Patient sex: M
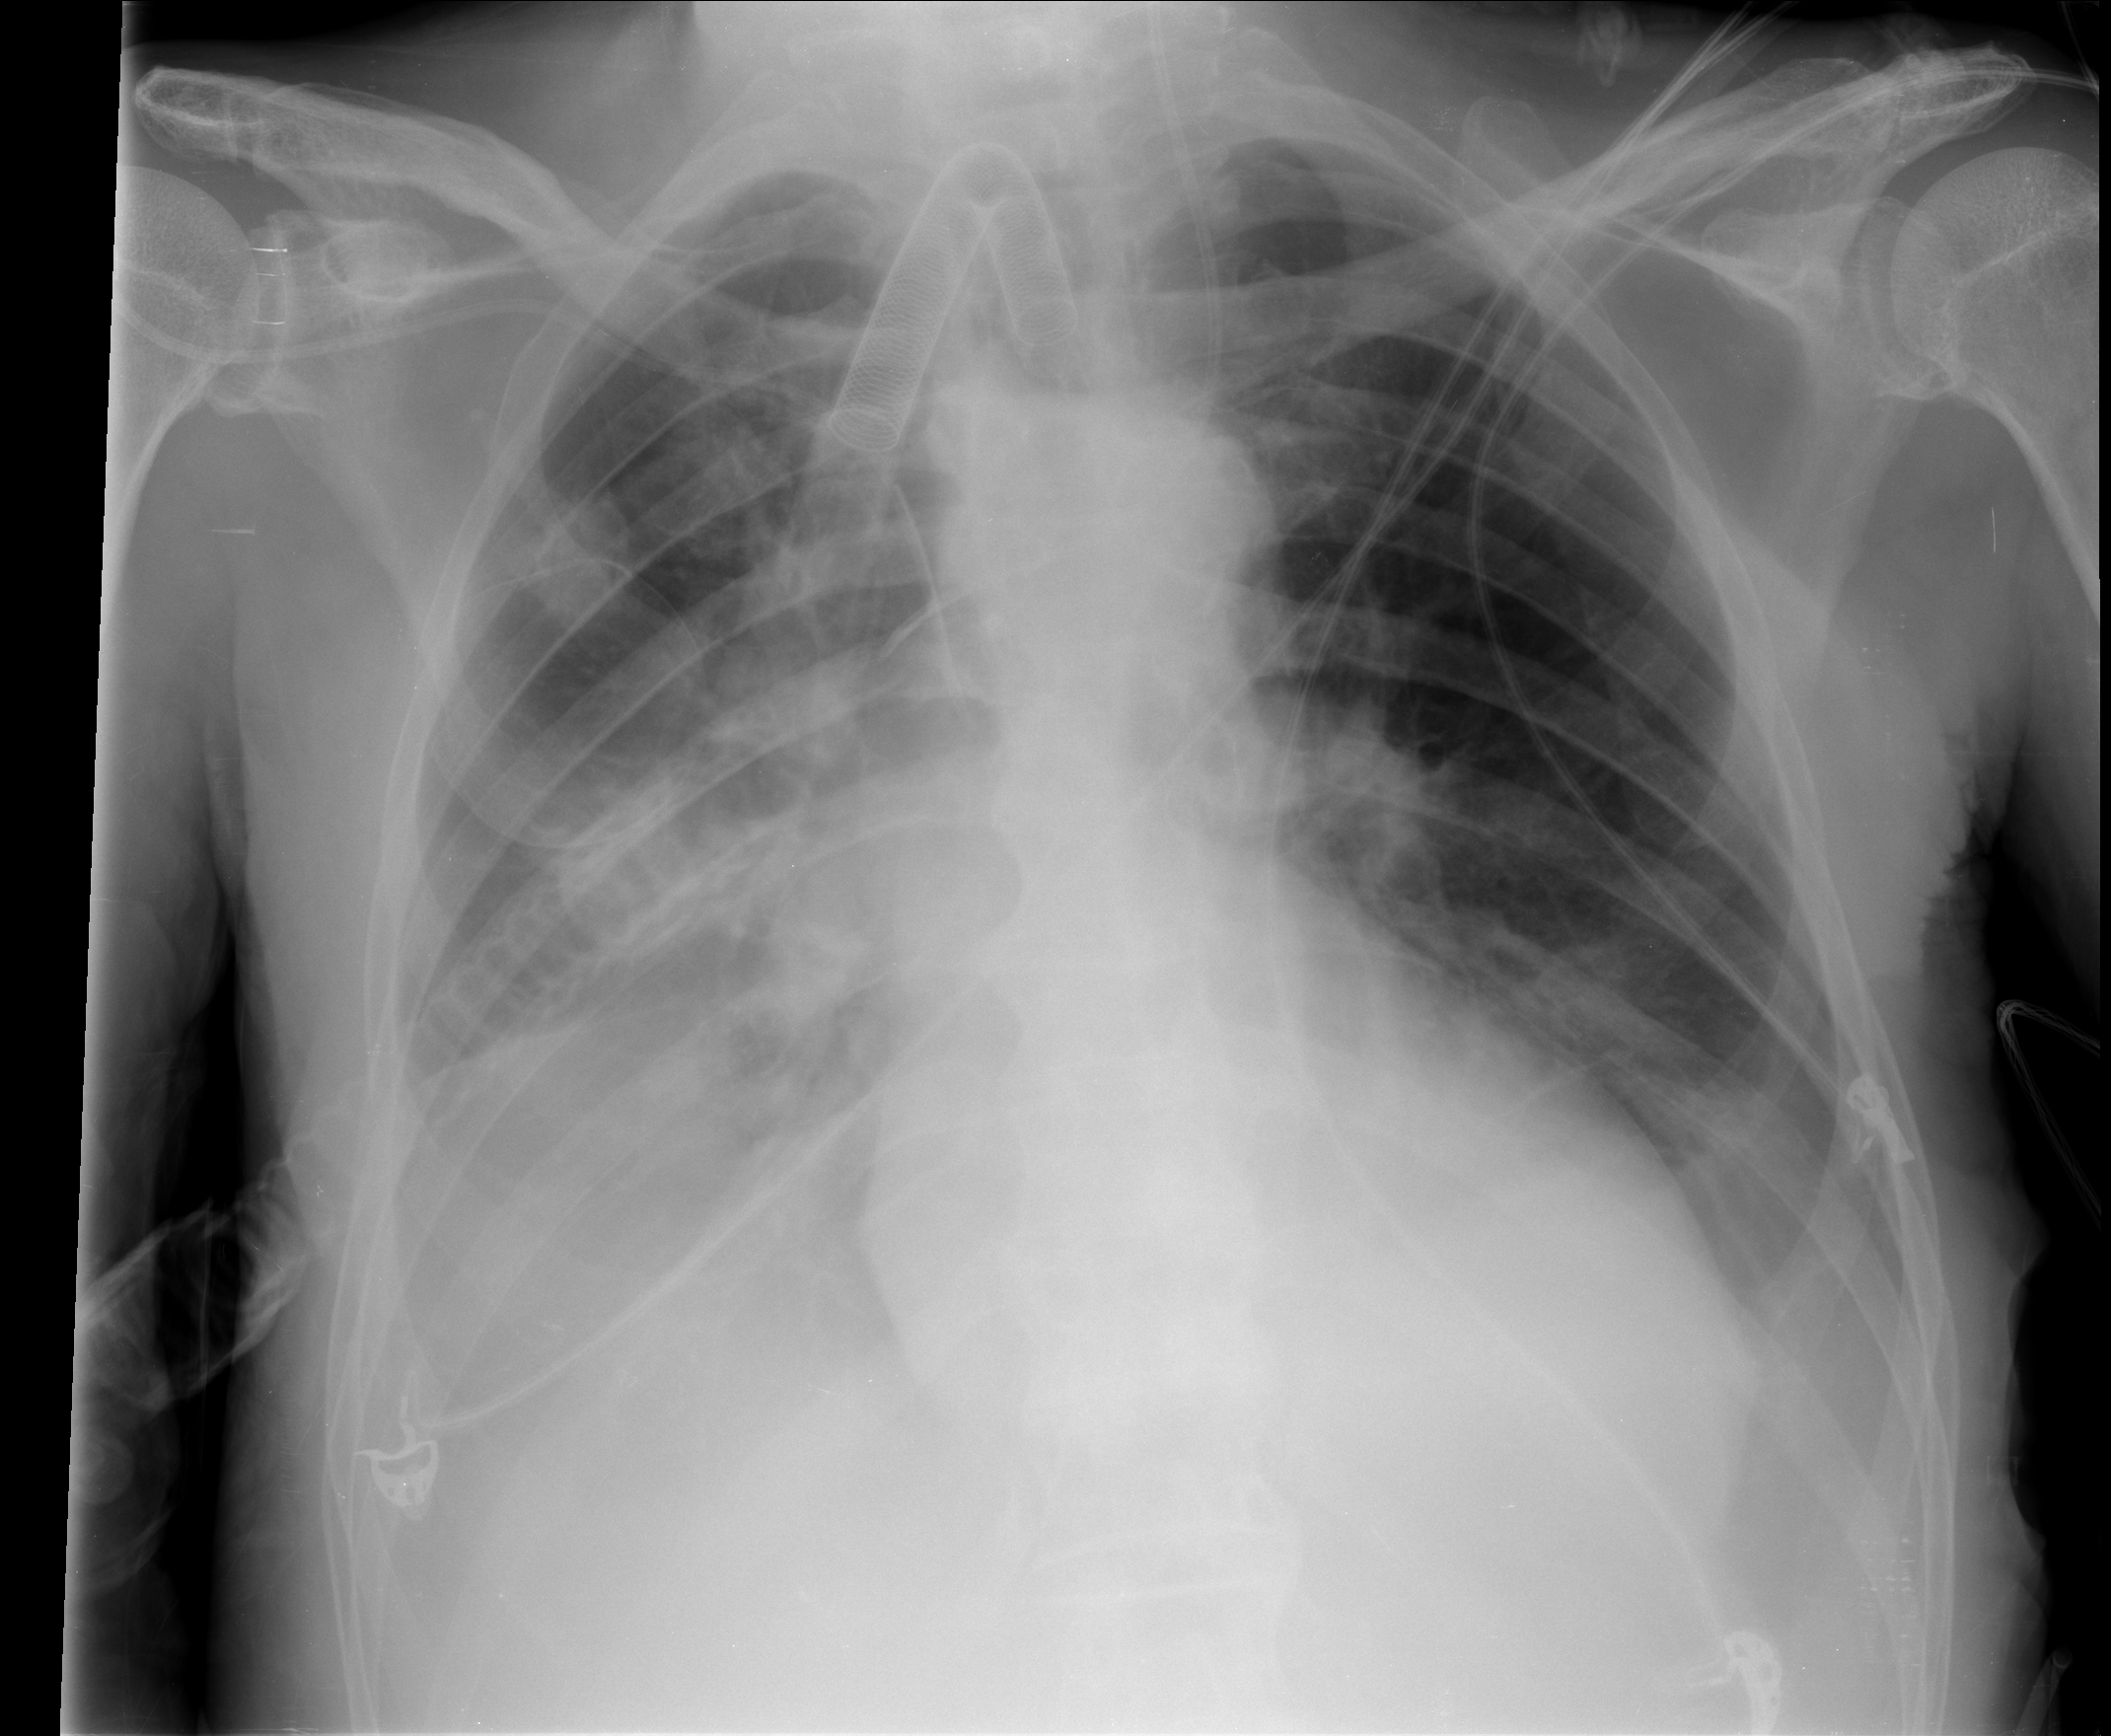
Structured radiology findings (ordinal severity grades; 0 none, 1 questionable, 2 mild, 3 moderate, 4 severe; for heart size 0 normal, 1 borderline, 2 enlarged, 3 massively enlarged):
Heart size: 2
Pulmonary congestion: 0
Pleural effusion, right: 3
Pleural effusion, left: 2
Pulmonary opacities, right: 2
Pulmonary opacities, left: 0
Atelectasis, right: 3
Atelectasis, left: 2